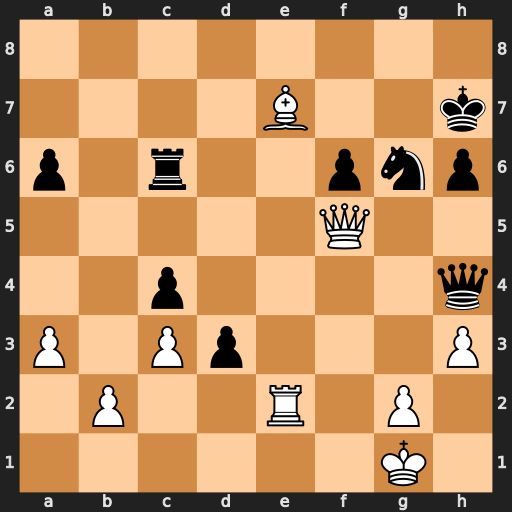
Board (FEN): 8/4B2k/p1r2pnp/5Q2/2p4q/P1Pp3P/1P2R1P1/6K1
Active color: w
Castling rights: -
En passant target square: -
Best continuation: Qd7 dxe2 Bxf6+